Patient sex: M
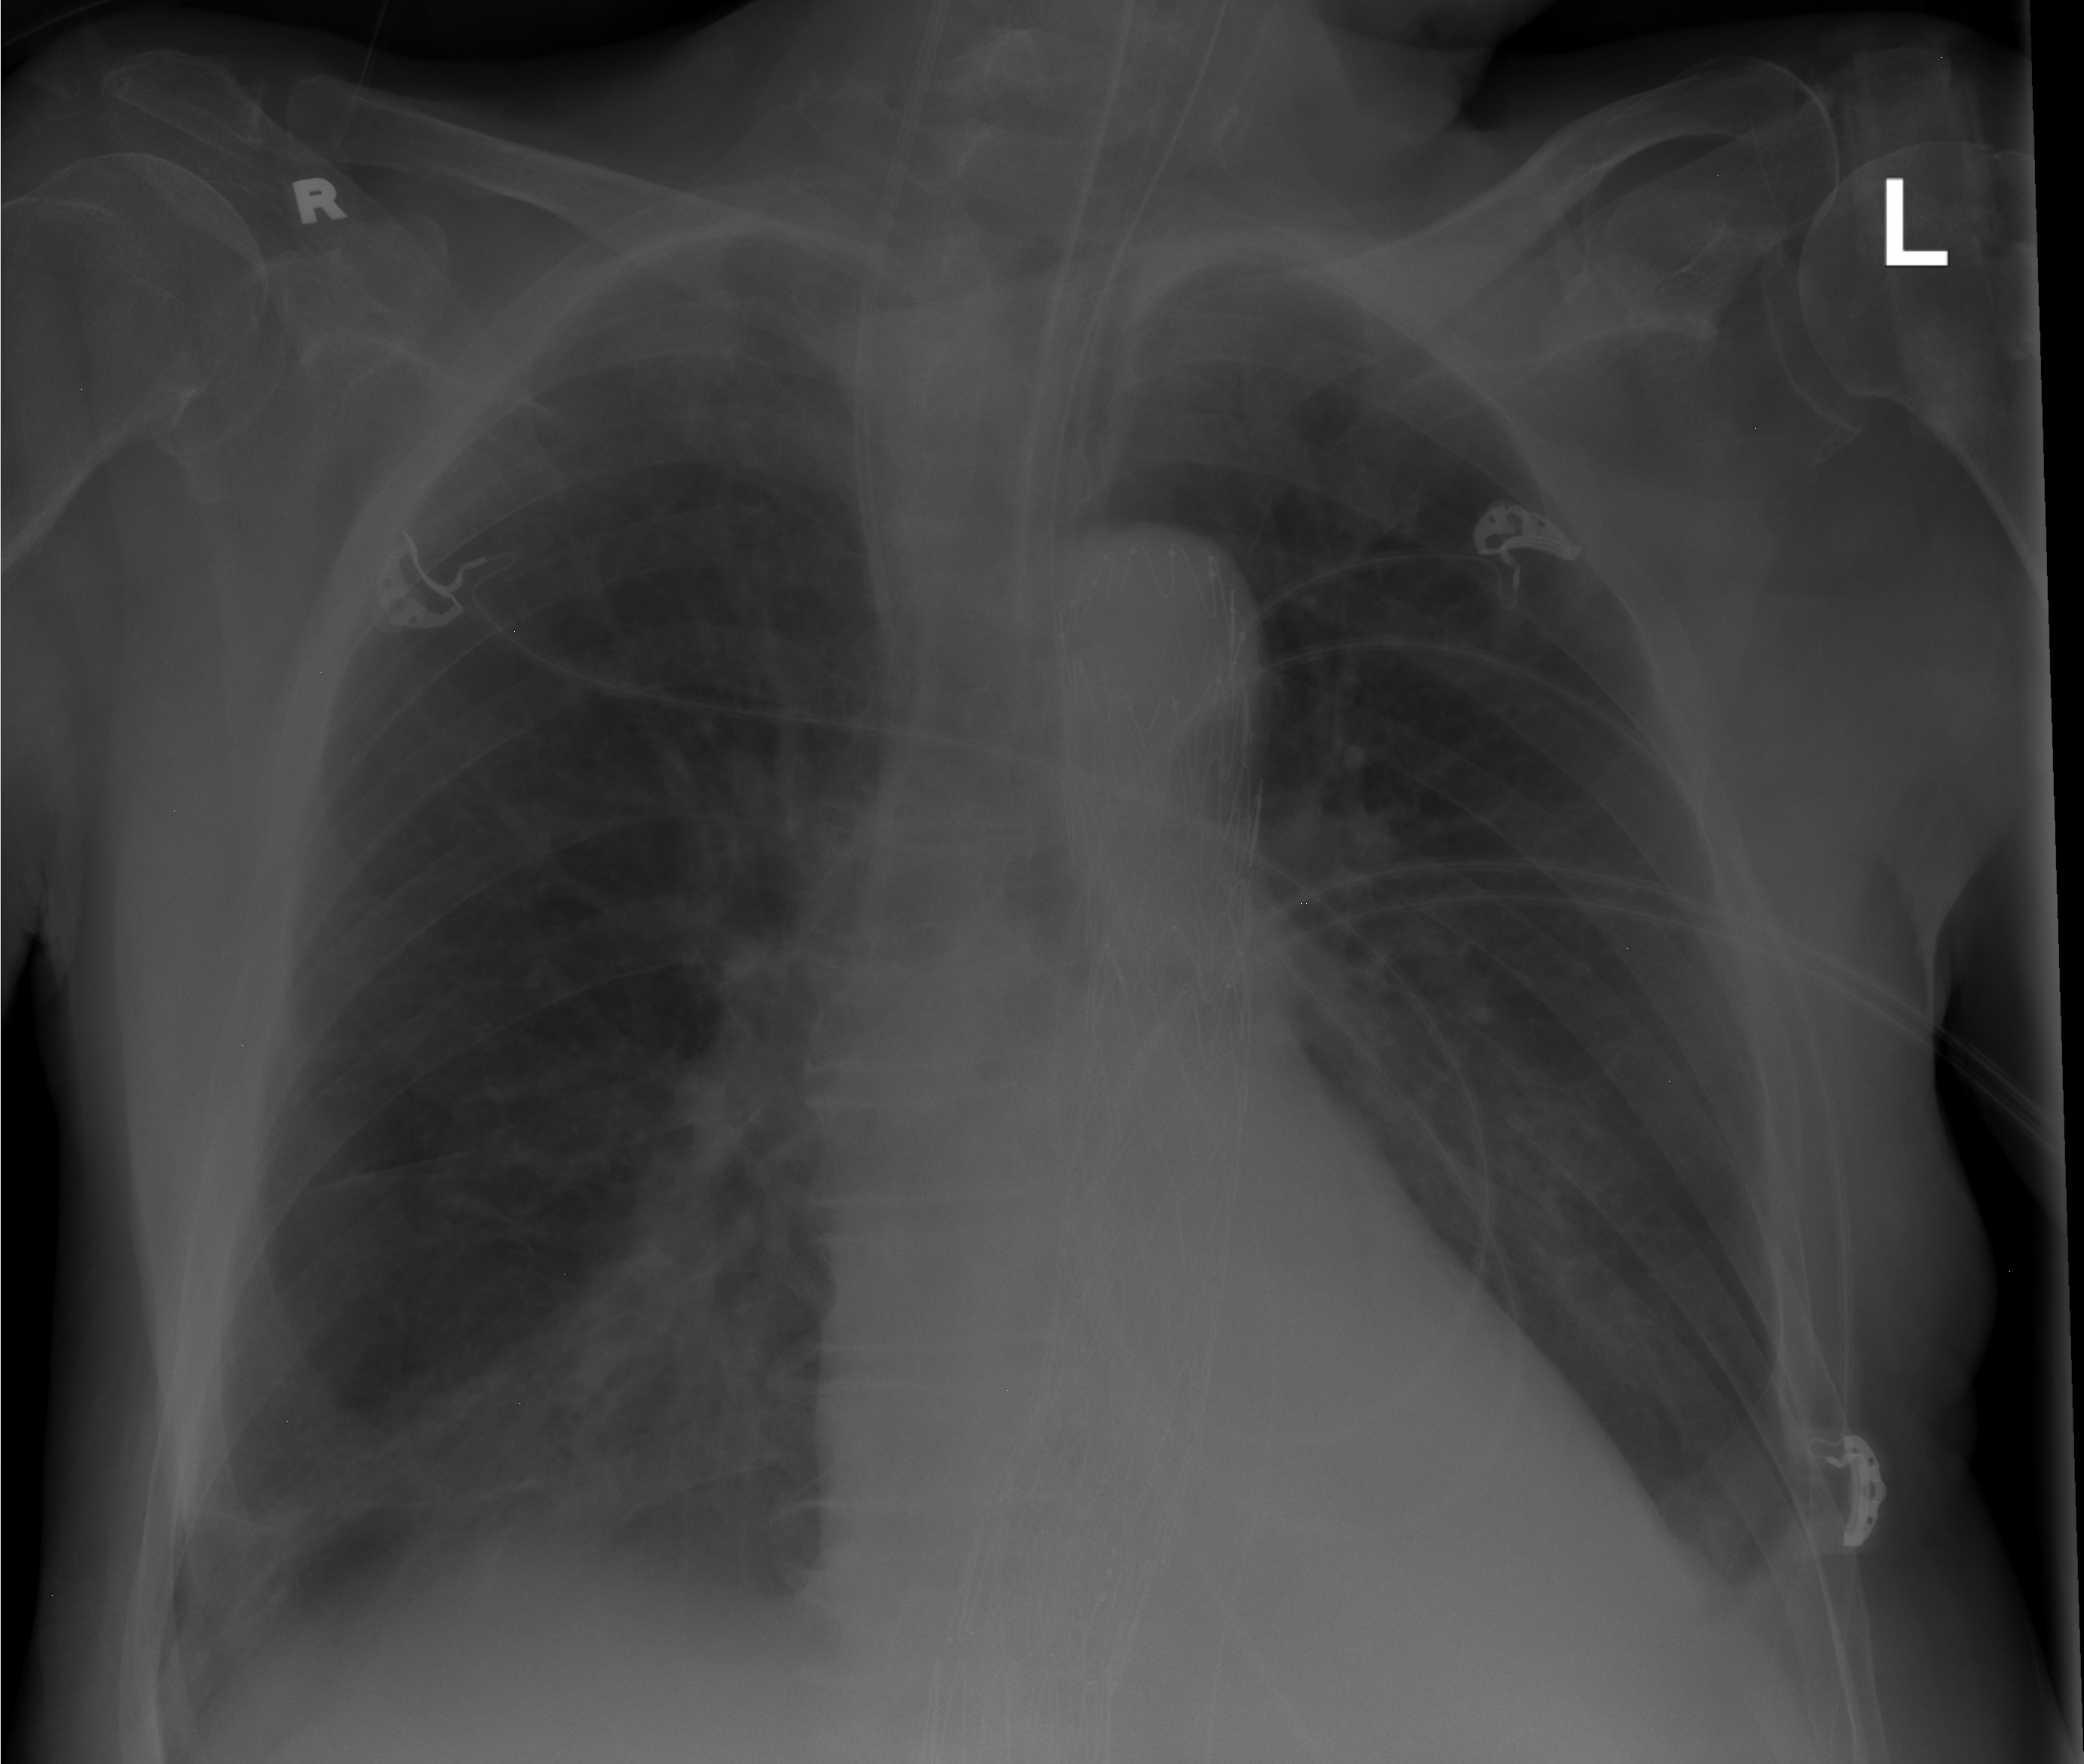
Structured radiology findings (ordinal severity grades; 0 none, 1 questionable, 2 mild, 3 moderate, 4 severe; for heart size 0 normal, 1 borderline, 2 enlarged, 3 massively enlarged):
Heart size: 0
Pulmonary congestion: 0
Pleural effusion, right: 2
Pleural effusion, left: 2
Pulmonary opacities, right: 0
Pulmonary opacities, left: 0
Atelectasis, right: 2
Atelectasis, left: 2